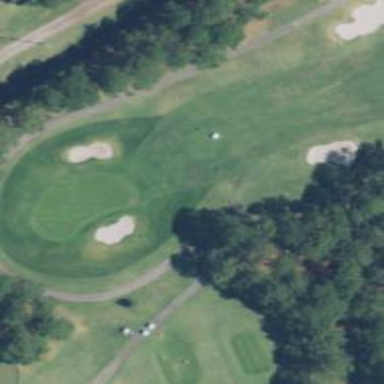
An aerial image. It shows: Path designated for golf carts.